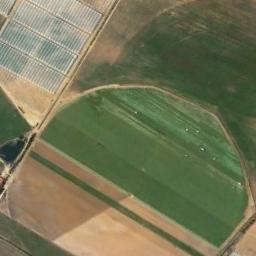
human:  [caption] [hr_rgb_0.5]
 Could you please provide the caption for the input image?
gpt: There are many rectangular farmlands of different shades .

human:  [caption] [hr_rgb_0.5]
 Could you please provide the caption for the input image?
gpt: Several light green, Tan mixed rectangular farmland of different sizes .

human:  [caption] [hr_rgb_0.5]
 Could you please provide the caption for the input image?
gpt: There are some light green and bare rectangular farmland .

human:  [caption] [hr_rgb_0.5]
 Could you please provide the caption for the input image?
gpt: A khaki rectangular farmland is next to a green circular farmland .

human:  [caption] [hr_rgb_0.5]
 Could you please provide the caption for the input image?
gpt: There are some rectangular farmlands beside the circular farmlands .